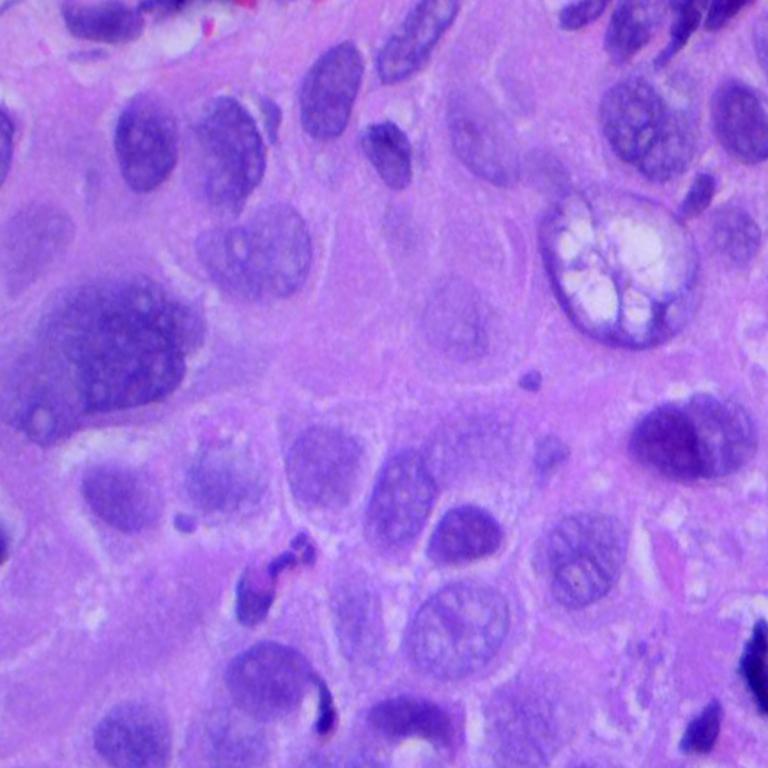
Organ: lung
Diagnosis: squamous carcinomas